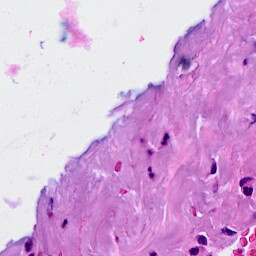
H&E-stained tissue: Breast